Question: There are multiple paragraphs in the page. Each paragraph must be followed by a div with two buttons 'Add' and 'Edit'. Clicking the 'Add' button should create a textarea dynamically above it.
Related references that didn't work:
- <URL>
---

---
HTML code:
'''
<div id="notes"></div>
'''
In my JavaScipt:
'''
<script>
// get notes in json format from php array
var notes = <?php echo json_encode($notes); ?>;
// call the scan function to iterate through the notes
scan(notes);
function scan(obj)
{
jQuery.each(obj, function(key, val) {
if (val instanceof Object) {
for ( var v in val ) {
if (val[v]['type'] == 'Topic') {
$("#notes").append('<h2 class="topic">'+val[v]['content']+'</h2>');
}
if (val[v]['type'] == 'Subtopic') {
$("#notes").append('<h4 class="subtopic">'+val[v]['content']+'</h4>');
}
if (val[v]['type'] == 'Concept') {
$("#notes").append('<h5 class="concept">'+val[v]['content']+'</h5>');
}
if (val[v]['type'] == 'Paragraph') {
$("#notes").append('<p>'+val[v]['content']+'</p>');
// append input for all paragraphs
$('#notes').append('<div class="paragraphs">');
$('#notes').append('<div id="block">');
$('#notes').append('<p class="edit"></p>');
$('#notes').append('<p>');
$('#notes').append('<div id="para">');
$('#notes').append('<p><textarea cols="40" rows="2" id="textarea"></textarea></p>');
$('#notes').append('<button id="add" class="add success tiny">Add</button>');
$('#notes').append('&nbsp;');
$('#notes').append('<button id="startEdit" class="canEdit tiny">Edit</button>');
$('#notes').append('</div>');
$('#notes').append('</p>');
$('#notes').append('</div>');
$('#notes').append('</div>');
}
scan(val[v]);
}
}
});
};
// Add paragraph button
i = 1;
$('#textarea'+i).hide();
text = $('#textarea'+i).text();
var data = '{"subject_id":'+$subject_id+',"teacher_id":'+$teacher_id+',"editedContent":"'+text+'"}';
$('.paragraphs').on('click', '#add'+i, function() {
if ( $('#add'+i).text() == "Add" ) {
ajaxRequest(data, 'editNotes', 'POST'); // POST request on editNotes
$('#textarea'+i).show();
$('#add'+i).text('Save');
$('#textarea'+i).focus(function() {
this.select();
});
}
else if ( $('#add'+i).text() == "Save" ) {
ajaxRequest(data, 'saveNotes', 'POST'); // POST request on saveNotes
if ($('#textarea'+i).val() == ''){
alert('Enter something...');
} else {
$('#add'+i).text("Add");
$('#textarea'+i).hide();
var overview = $('#textarea'+i).val();
i++;
console.log('after: i='+i);
$('.paragraphs').append('<div id="block'+i+'"><p class="edit'+i+'">'+overview+'</p><div id="para'+i+'"><p><textarea cols="40" rows="2" id="textarea'+i+'"></textarea></p><button id="add'+i+'" class="add'+i+' success tiny">Add</button><button id="startEdit'+i+'" class="canEdit'+i+' tiny">Edit</button></div></div>');
}
}
});
</script>
'''
How do I add the form elements dynamically with incremental id and class names?
Any help is appreciated
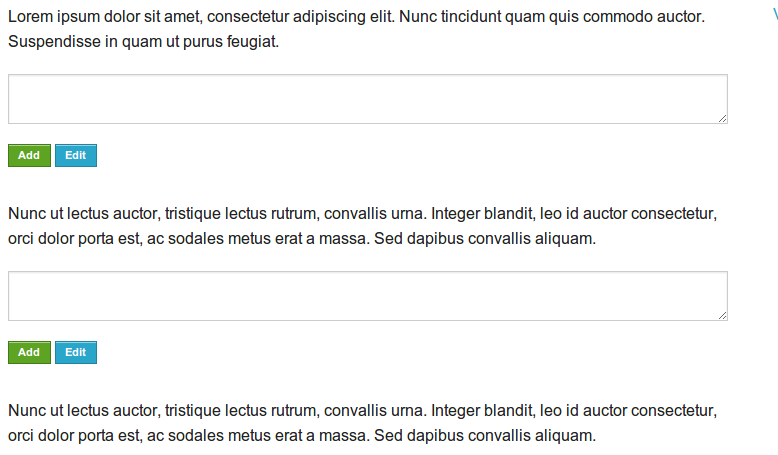
Answer: unfortunately append does not work like it may seem, when you submit something like:
'''
$('#element').append('<div>start here'):
$('#element').append('end here</div>'):
'''
The very first call sent will close the div, it will actually create 2 separate elements. One way to help with this rather than having a large append as it can get kinda messy, is to create a variable and place all the elements into that variable and append it.
<URL>
'''
var appends='<div class="paragraphs">'
+'<div id="block">'
+'<p class="edit"></p>'
+'<p>'
+'<div id="para">'
+'<p><textarea cols="40" rows="2" id="textarea"></textarea></p>'
+'<button id="add" class="add success tiny">Add</button>'
+'&nbsp;'
+'<button id="startEdit" class="canEdit tiny">Edit</button>'
+'</div>'
+'</p>'
+'</div>'
+'</div>';
$('#notes').append(appends);
'''
I hope this helps.
Edit for further reading, the best way to actually do this is to create an html page as a separate file and include it like so:::
'''
$.get("<urlhere>", function (data) {
//Append, After, Before, Prepend data or whatever you want to do with it.
});
'''
This is very convenient in GM or TM scripts where you keep the html file on your own server.
Hope this update helps future readers.
in recent versions of TM (tampermonkey), because of added cross domain origin policies, use GM_xmlhttpRequest -> <URL>